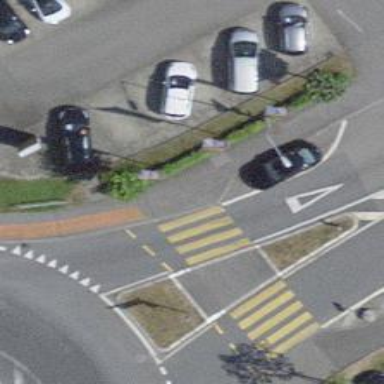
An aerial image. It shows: Kerb serving as barrier.